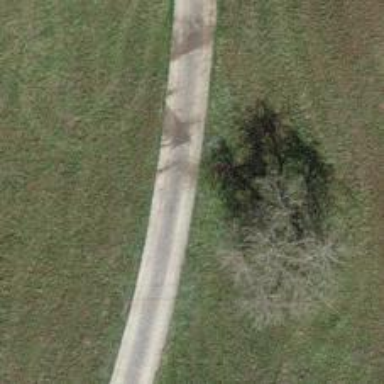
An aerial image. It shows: Well-maintained track road with grade 1 tracktype.